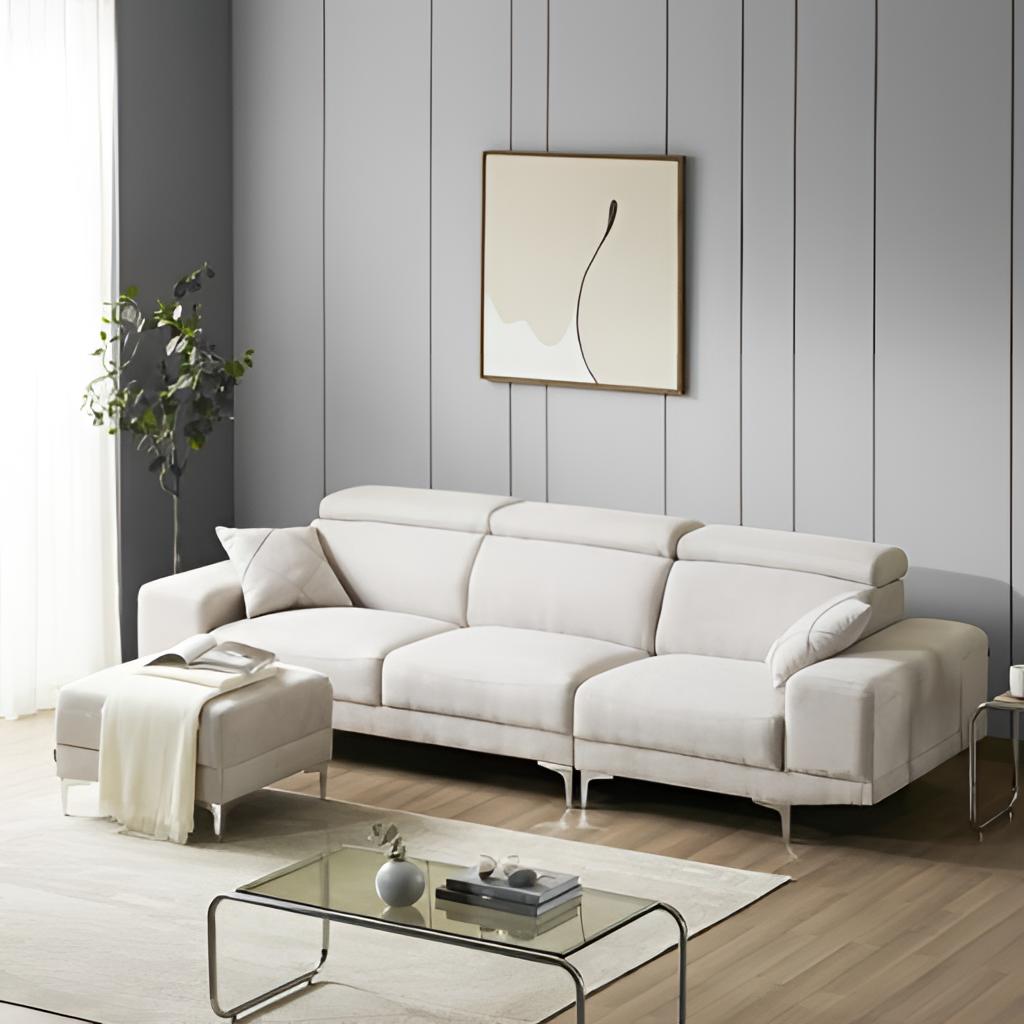
living room, fabric sectional sofa, minimalist, oak wood flooring, with plank pattern, paint wallpaper, with vertical striped pattern